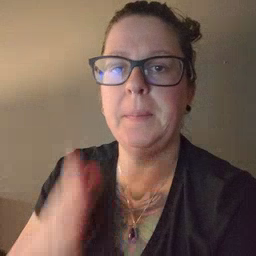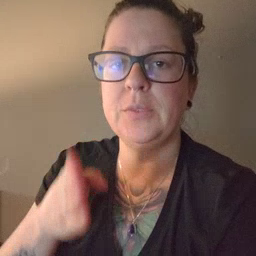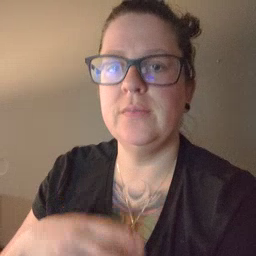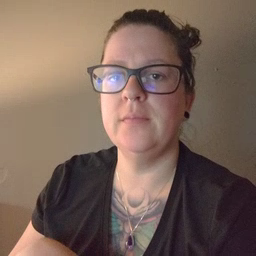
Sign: person